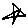
Label: star